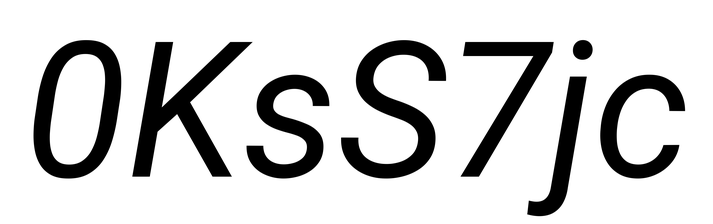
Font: Roboto-Italic_Italic